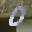
Label: 0